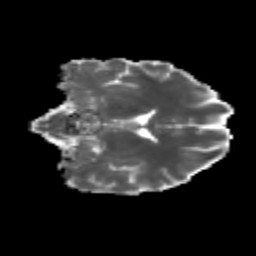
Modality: MD
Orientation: coronal
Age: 25
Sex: female
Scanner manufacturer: siemens
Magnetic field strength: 3 T
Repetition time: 3.5 s
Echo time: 0.113 s